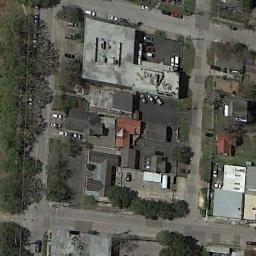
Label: medium_residential